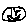
Label: smiley face